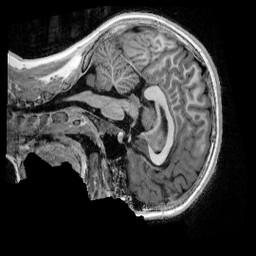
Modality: UNIT1_denoised
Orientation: sagittal
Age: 10
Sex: male
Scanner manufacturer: siemens
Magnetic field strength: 3 T
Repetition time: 4 s
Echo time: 0.00303 s